Question: I'm following <URL> tutorial, I'm trying to import into a GAS Html file a CSS and a JS file, both within the same project. The tutorial works fine as a , what I want to do now is to show an HtmlOutput on the associated spreadsheet, with the same content.
I tried to create the HtmlOutput on the Spreadsheet as follows:
'''
function test(request){
var html = HtmlService.createHtmlOutputFromFile('Page');
ss.show(html);
}
'''
and I'm getting this result (as you can see the and the are not working as expected):

These are the html, css and gs documents:
'''
//--- this function is called onclick on a Spreadsheet custom menu
function test(request){
var html = HtmlService.createHtmlOutputFromFile('Page');
ss.show(html);
}
function include(filename){
return HtmlService.createHtmlOutputFromFile(filename).getContent();
}
'''
'''
<?!= getContent("Stylesheet.html"); ?>
<div>
<h1>Welcome</h1>
<p> test </p>
</div>
<?! include('Javascript'); ?>
'''
'''
<style>
p{
color: green;
}
</style>
<div>
</div>
'''
'''
<script>
window.addEventListener("load", function(){
alert("loaded!");
});
</script>
<div>
</div>
'''
Am I missing something?
Thanks in advance, best regards
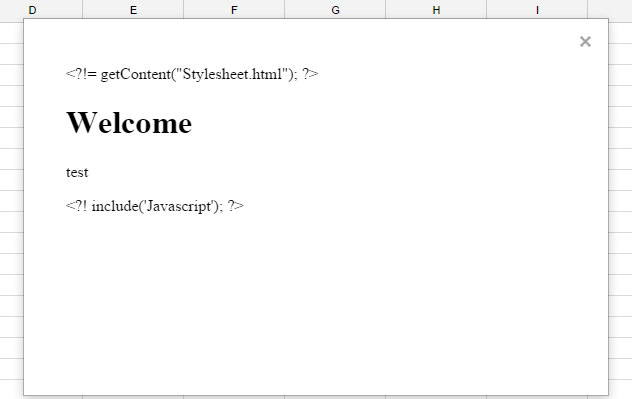
Answer: In the tutorial you tried you were using
'''
HtmlService.createTemplateFromFile('Page').evaluate();
'''
You have to use the same approach in the context of a spreadsheet Ui.
so, instead of
'''
var html = HtmlService.createHtmlOutputFromFile('Page');
ss.show(html);
'''
use
'''
var html = HtmlService.createTemplateFromFile('Page').evaluate();
ss.show(html);
'''
and it works if you change also your html file like below (use "include" to include the style sheet):
'''
<?!= include("Stylesheet.html"); ?>
<div>
<h1>Welcome</h1>
<p> test </p>
</div>
<?! include('Javascript'); ?>
'''